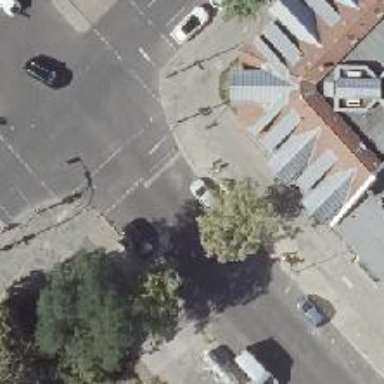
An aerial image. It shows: Road with traffic signals.